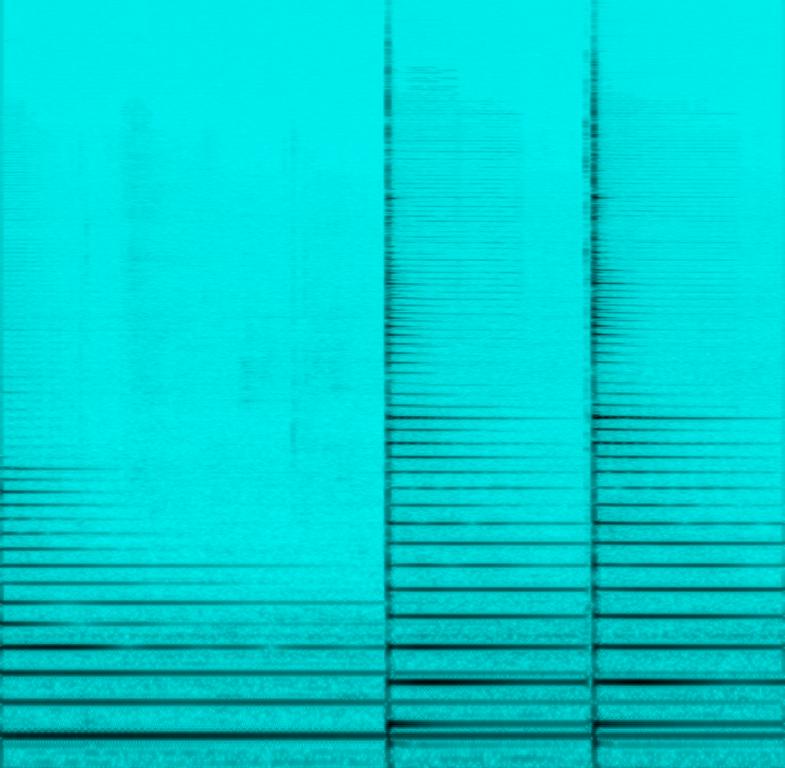
This clip features a guitar being tuned. The first note played is the open note on the D string. Then the third string, G, is plucked three times. There are no other instruments in this clip. This is a low quality recording and sounds of birds can be faintly heard in the background.